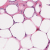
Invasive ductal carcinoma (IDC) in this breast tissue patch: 0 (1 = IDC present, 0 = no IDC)